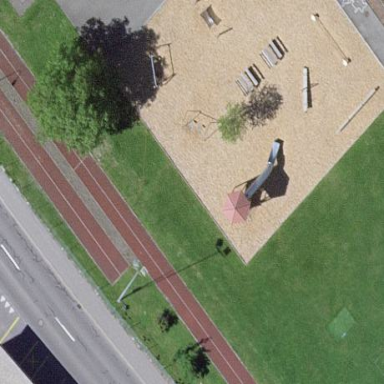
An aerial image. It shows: Multi-sport pitch with grass surface for leisure land activities.